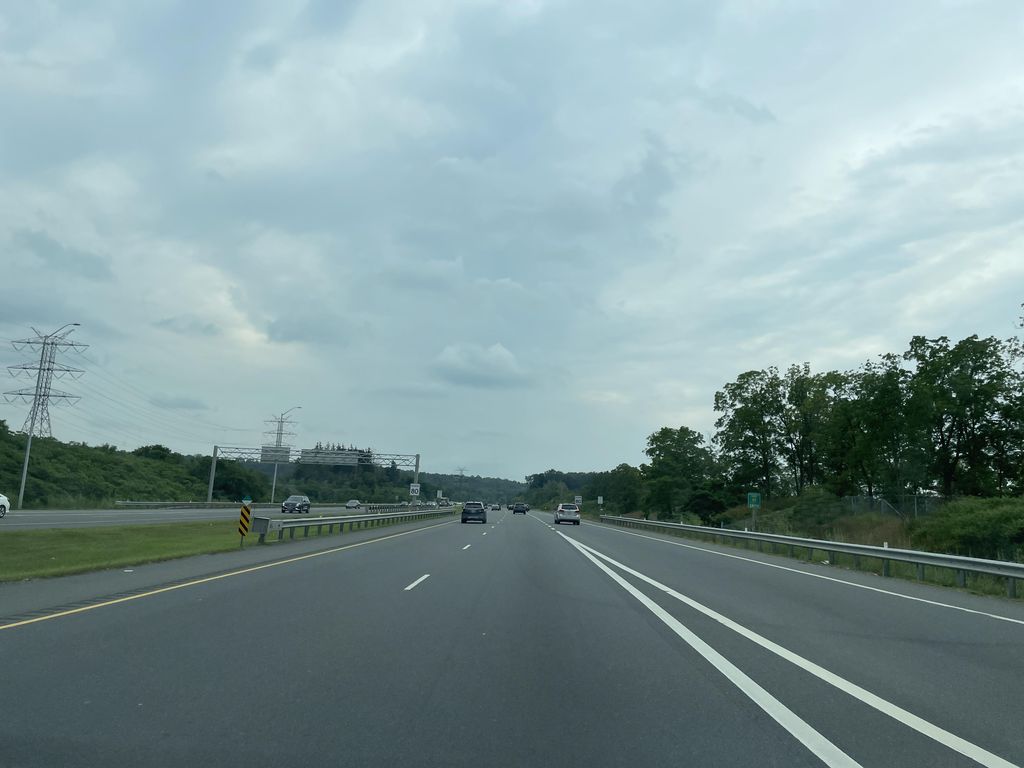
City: hamilton